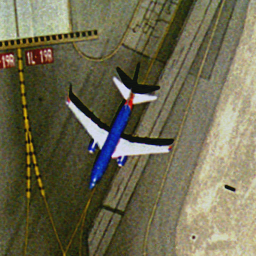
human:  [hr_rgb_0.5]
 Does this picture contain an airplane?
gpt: yes